四年级 · 算术
列坚式计算下面各题。（共 9 分）

$450 \times 36=208 \times 47=\quad 332 \times 25=$
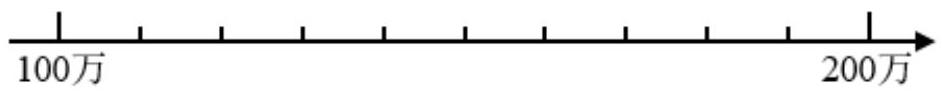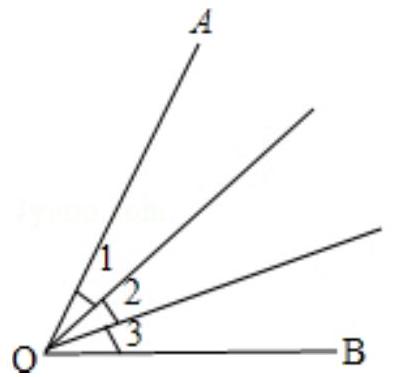
答案: $16200 ; 9776 ; 8300$

【分析】三位数乘两位数的笔算: 用两位数的个位和十位分别去乘三位数的每一位; 用哪一位去乘,乘得的积的末尾就和那一位对齐, 最后再把几次乘得的积相加。根据笔算方法, 直接列坚式计算得解。

【详解】 $450 \times 36=1620$ $208 \times 47=9776$ $332 \times 25=$ 8300

| 450 |
| ---: |
| $\times \quad 36$ |
| 270 |
| 135 |
| 16200 |

| 208 |
| ---: |
| $\times \quad 47$ |
| 1456 |
| 832 |
| 9776 |

332

$\begin{array}{r}\times 25 \\ \hline 1660\end{array}$

| 664 |
| :--- |
| 8300 |
解析: 答案: $16200 ; 9776 ; 8300$

【分析】三位数乘两位数的笔算: 用两位数的个位和十位分别去乘三位数的每一位; 用哪一位去乘,乘得的积的末尾就和那一位对齐, 最后再把几次乘得的积相加。根据笔算方法, 直接列坚式计算得解。

【详解】 $450 \times 36=1620$ $208 \times 47=9776$ $332 \times 25=$ 8300

| 450 |
| ---: |
| $\times \quad 36$ |
| 270 |
| 135 |
| 16200 |

| 208 |
| ---: |
| $\times \quad 47$ |
| 1456 |
| 832 |
| 9776 |

332

$\begin{array}{r}\times 25 \\ \hline 1660\end{array}$

| 664 |
| :--- |
| 8300 |